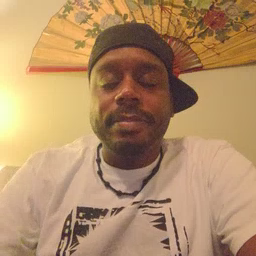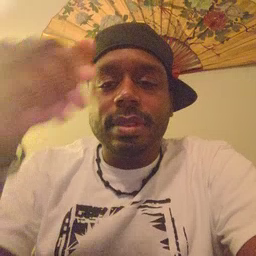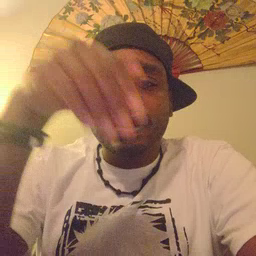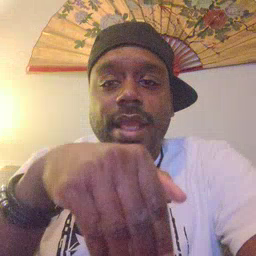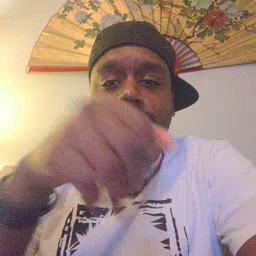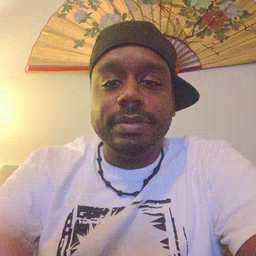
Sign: night